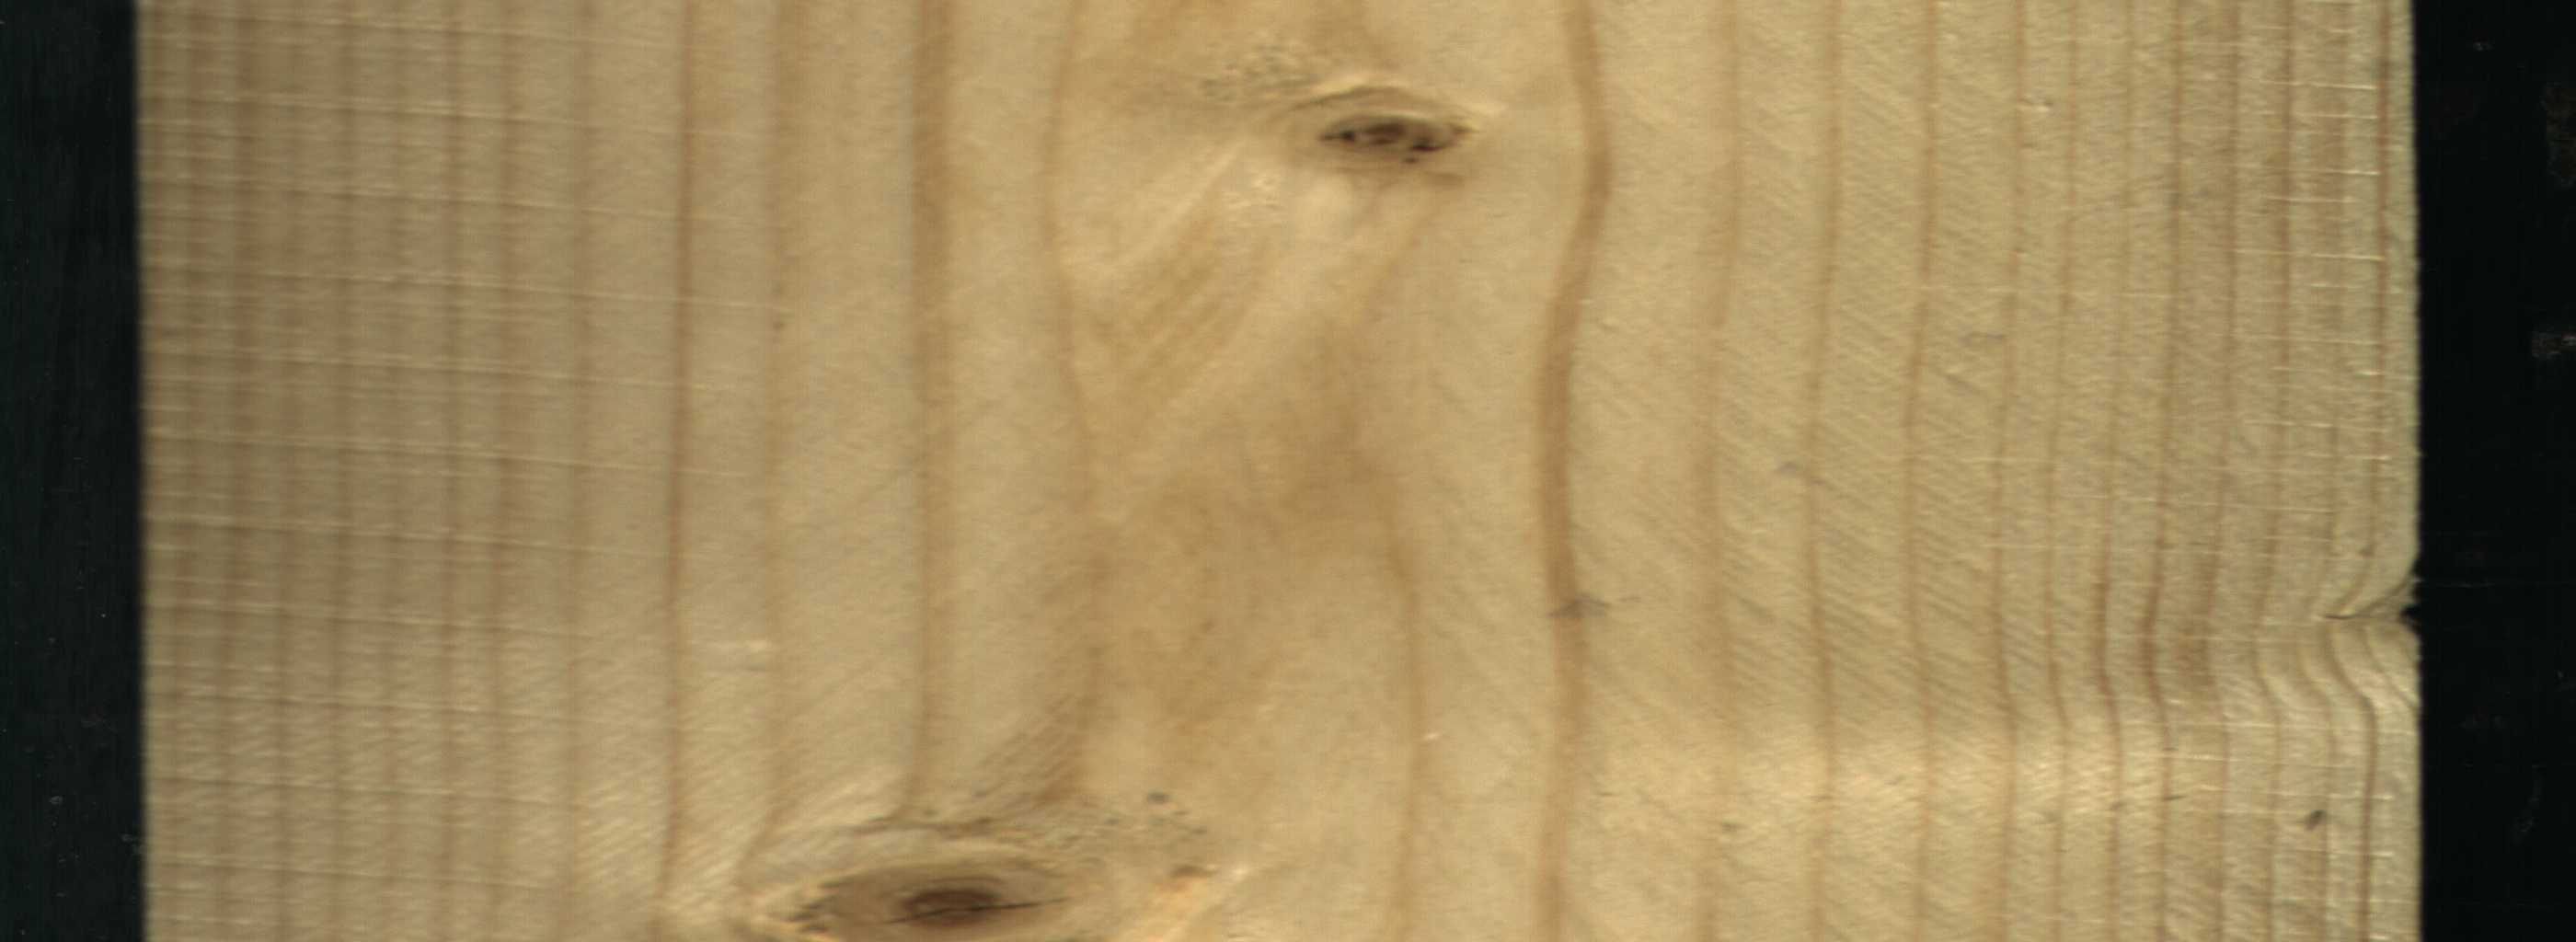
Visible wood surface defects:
knot_with_crack
Live_Knot